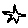
Label: star